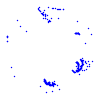
Particle: proton